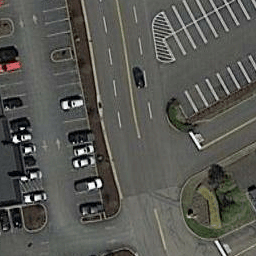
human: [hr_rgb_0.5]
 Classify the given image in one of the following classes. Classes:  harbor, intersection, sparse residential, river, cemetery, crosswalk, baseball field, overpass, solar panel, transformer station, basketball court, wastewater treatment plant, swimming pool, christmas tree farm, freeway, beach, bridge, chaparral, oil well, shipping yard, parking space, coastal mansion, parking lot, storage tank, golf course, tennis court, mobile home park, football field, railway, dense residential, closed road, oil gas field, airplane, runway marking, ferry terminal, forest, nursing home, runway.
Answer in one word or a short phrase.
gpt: parking lot